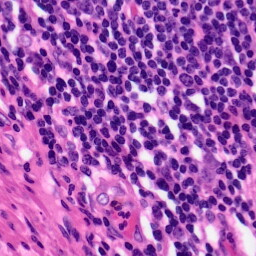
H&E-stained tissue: Pancreatic